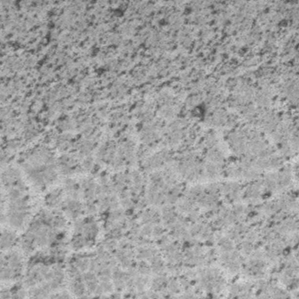
Label: frost